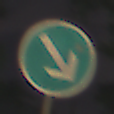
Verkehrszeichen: VorgeschriebeneVorbeifahrtRechts
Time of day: Night
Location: Outdoor (Suburban)
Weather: PartlyCloudy
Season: NotSpecified
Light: Artificial